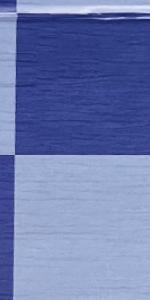
Label: Empty